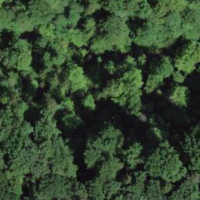
EUNIS habitat code: 44
Species observed at this site:
Ilex aquifolium
Regulus regulus
Cinclus cinclus
Fringilla coelebs
Parus major
Erithacus rubecula